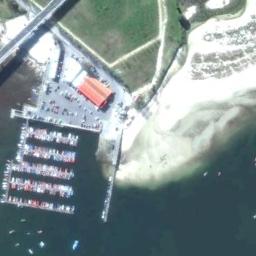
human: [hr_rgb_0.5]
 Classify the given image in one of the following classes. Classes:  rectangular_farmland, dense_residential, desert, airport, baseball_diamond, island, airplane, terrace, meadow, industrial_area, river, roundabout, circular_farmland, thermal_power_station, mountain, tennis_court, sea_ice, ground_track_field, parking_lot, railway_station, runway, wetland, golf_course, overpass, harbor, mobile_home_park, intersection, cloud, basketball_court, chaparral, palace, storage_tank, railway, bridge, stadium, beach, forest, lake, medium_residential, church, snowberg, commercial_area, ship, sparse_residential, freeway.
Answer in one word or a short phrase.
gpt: harbor